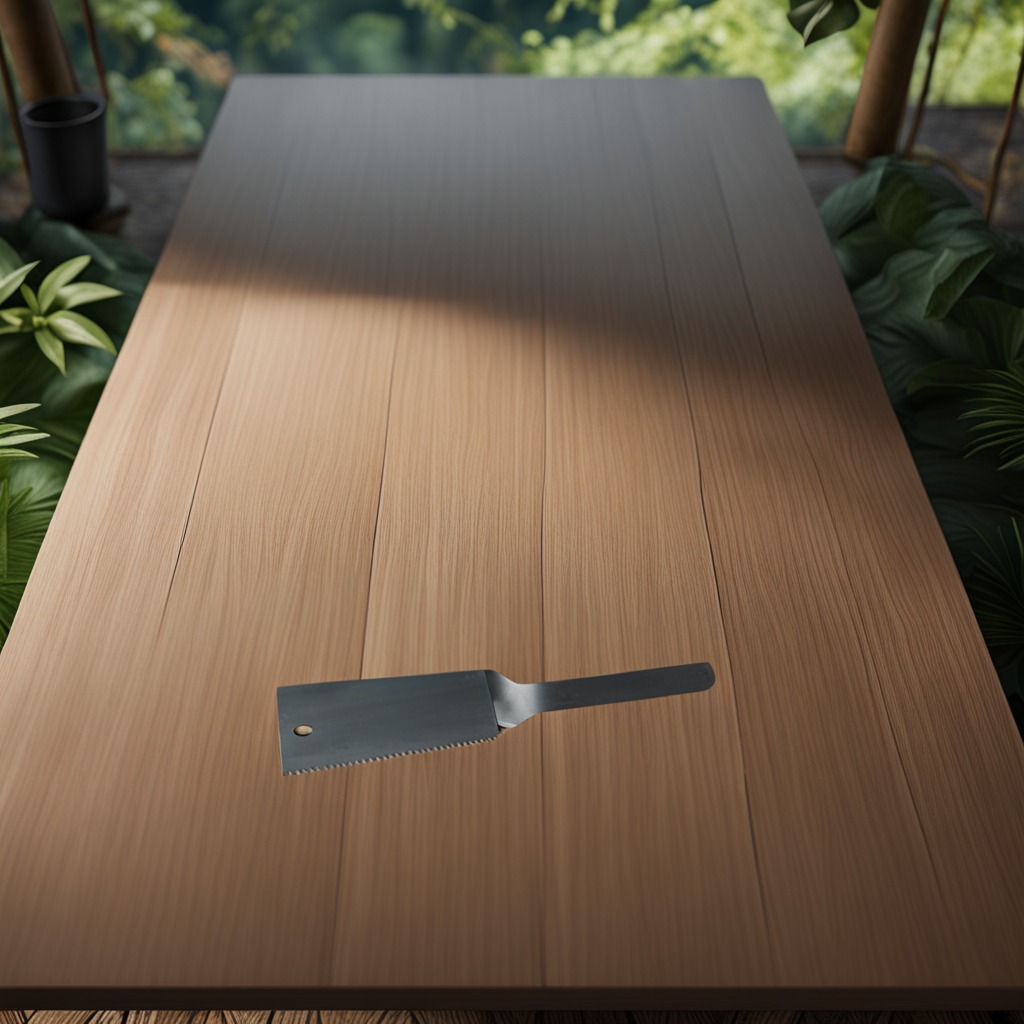
A metal saw is lying on a wooden table in a jungle field workshop tent.